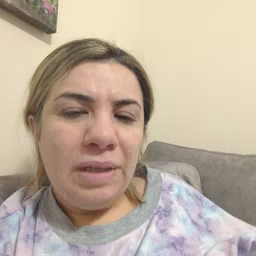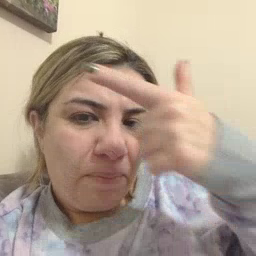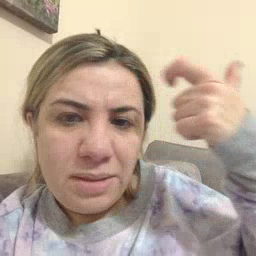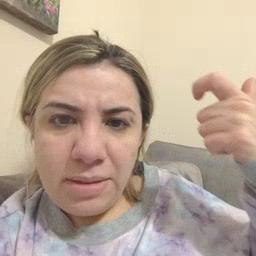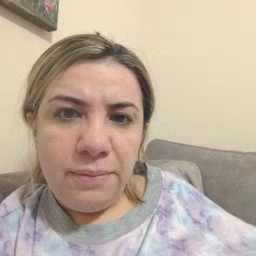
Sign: because